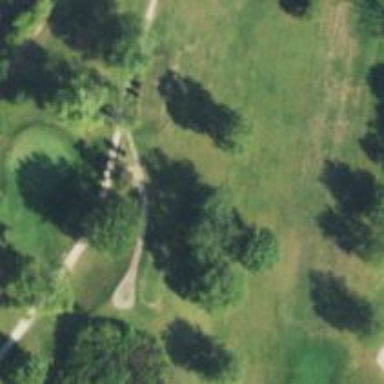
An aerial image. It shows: Service road designated as golf cart path.